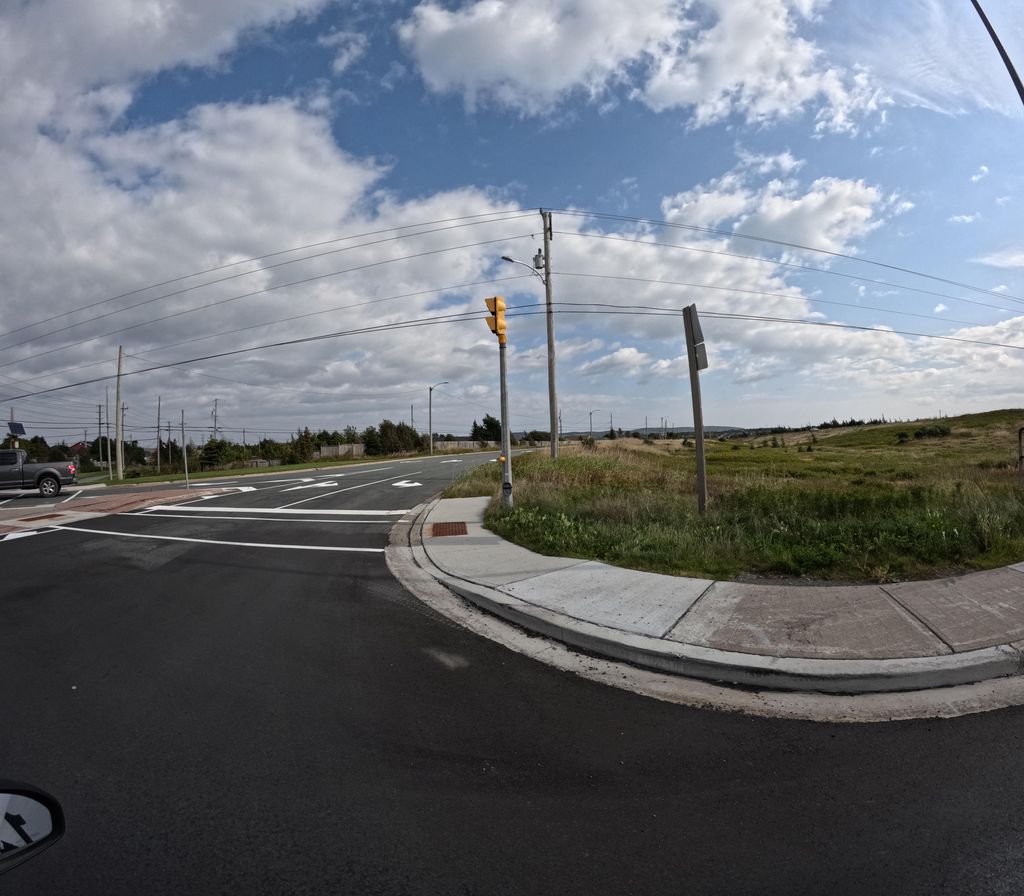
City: st_johns